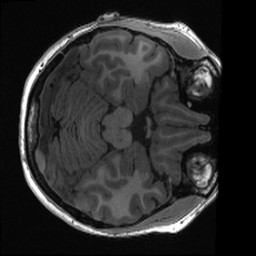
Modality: T1w
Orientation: axial
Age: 23
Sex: female